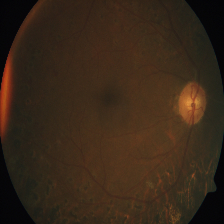
Diabetic retinopathy grade: Severe